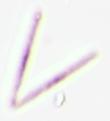
Label: Thalassionema